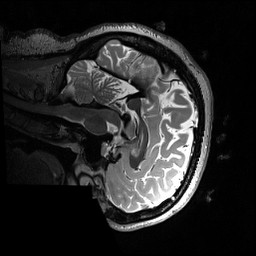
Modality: T2w
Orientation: sagittal
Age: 28
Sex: female
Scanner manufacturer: siemens
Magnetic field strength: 3 T
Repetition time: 3.2 s
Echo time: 0.566 s